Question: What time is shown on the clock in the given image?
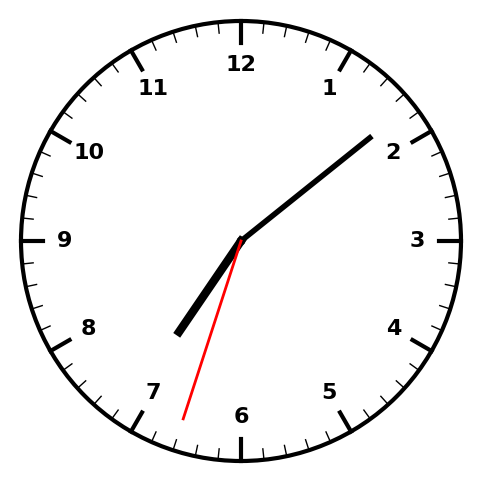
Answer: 07:08:33